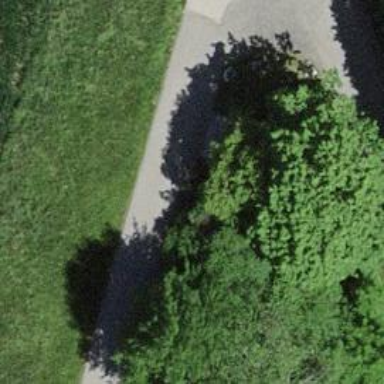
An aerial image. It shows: Bench for seating.